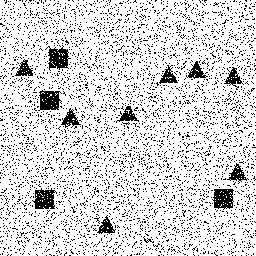
Squares: 4
Triangles: 8
Stars: 0
Total shapes: 12